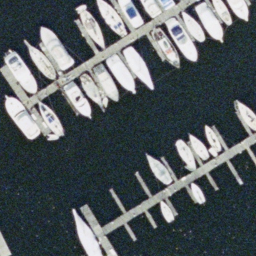
Label: harbor